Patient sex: F
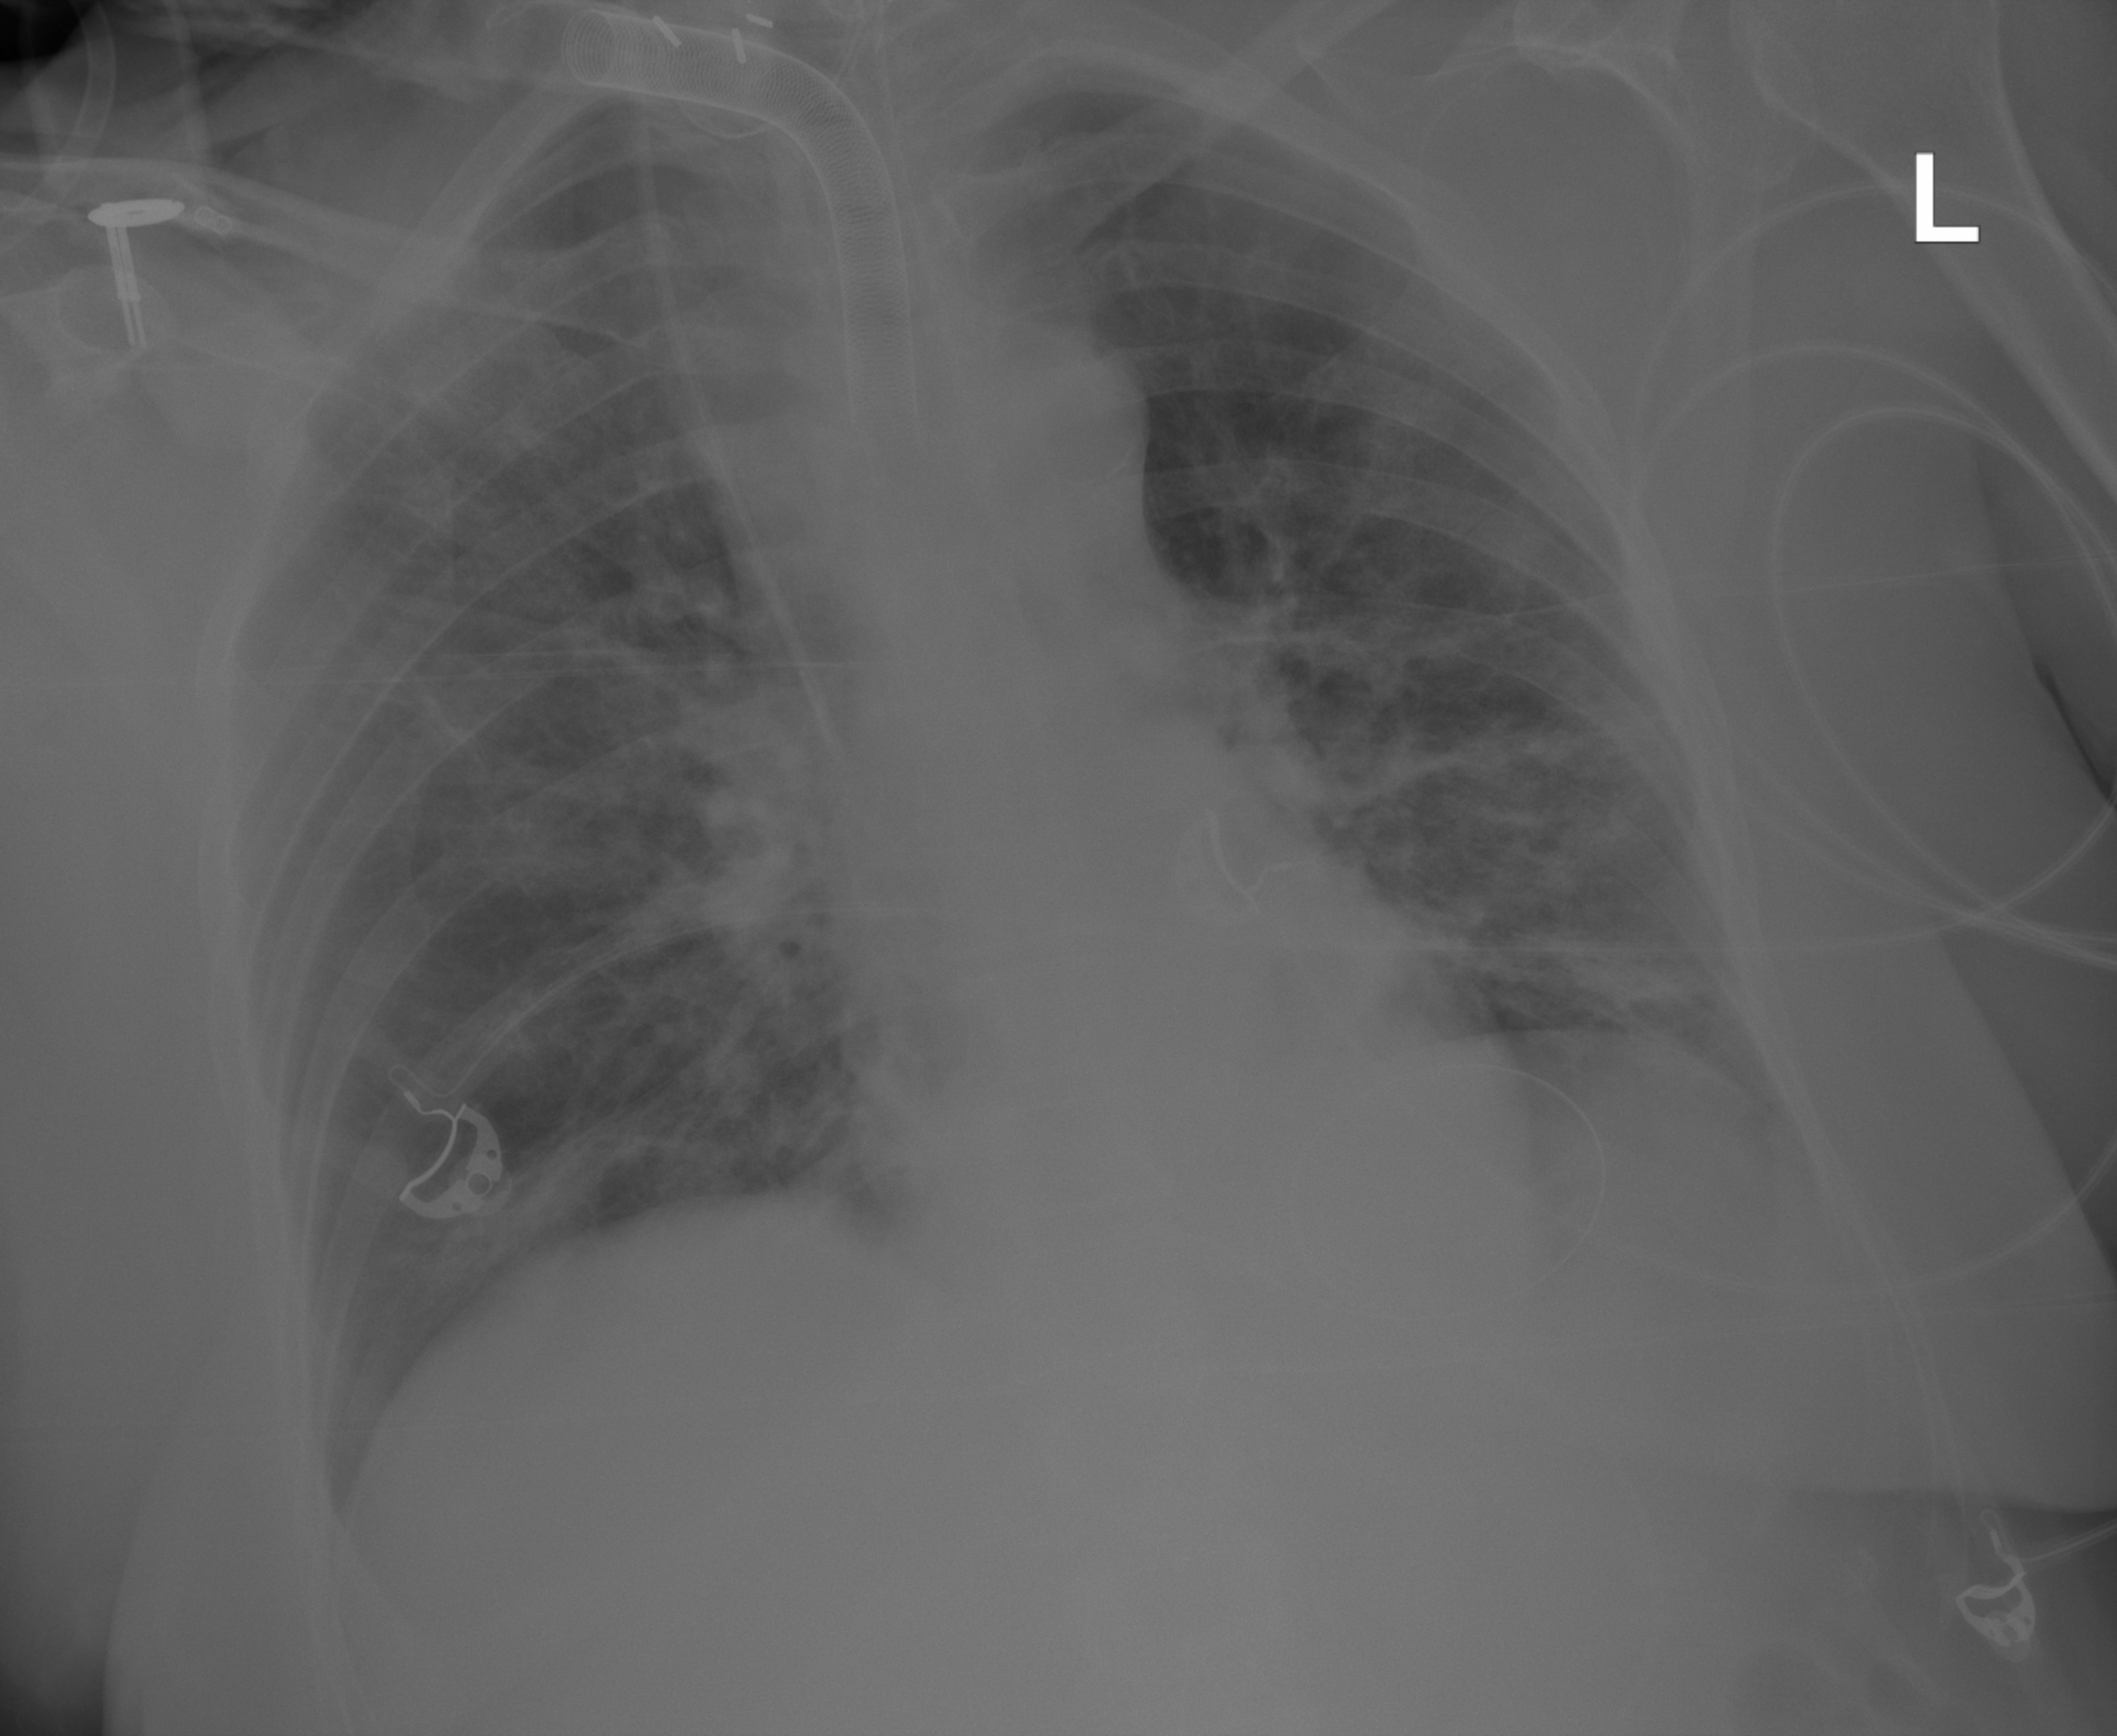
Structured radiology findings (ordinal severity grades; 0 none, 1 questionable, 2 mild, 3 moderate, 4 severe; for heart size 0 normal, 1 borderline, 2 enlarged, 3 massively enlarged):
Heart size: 0
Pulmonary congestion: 0
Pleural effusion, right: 0
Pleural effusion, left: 2
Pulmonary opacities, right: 3
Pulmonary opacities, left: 3
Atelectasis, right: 2
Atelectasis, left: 2